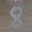
Label: 8